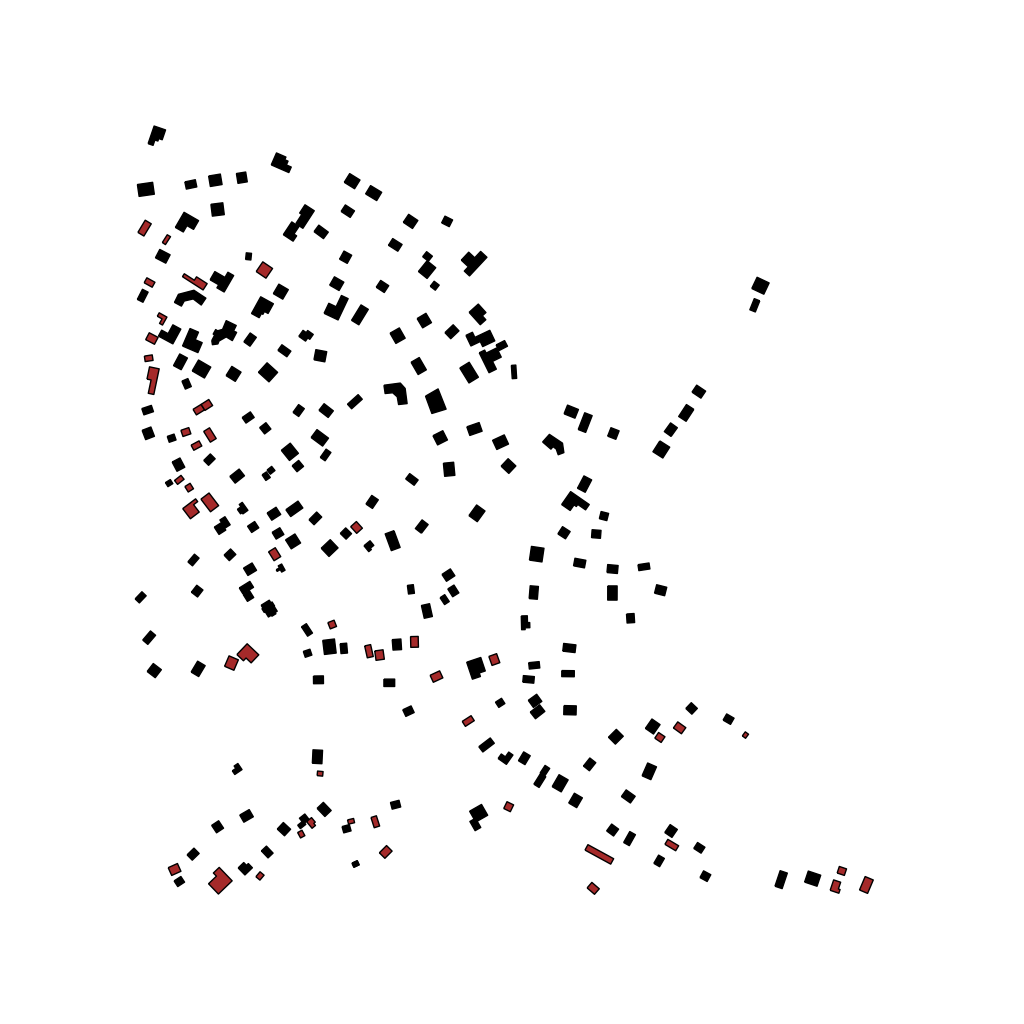
Tags: overhead vector_map, agriculture, recreation, residential, soviet, individual_rise, low_rise, density_1, Building, Facility, 1.0 km²